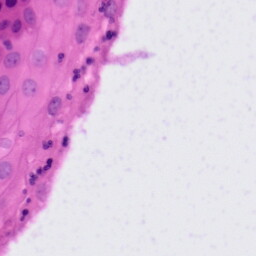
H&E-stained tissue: Tonsil